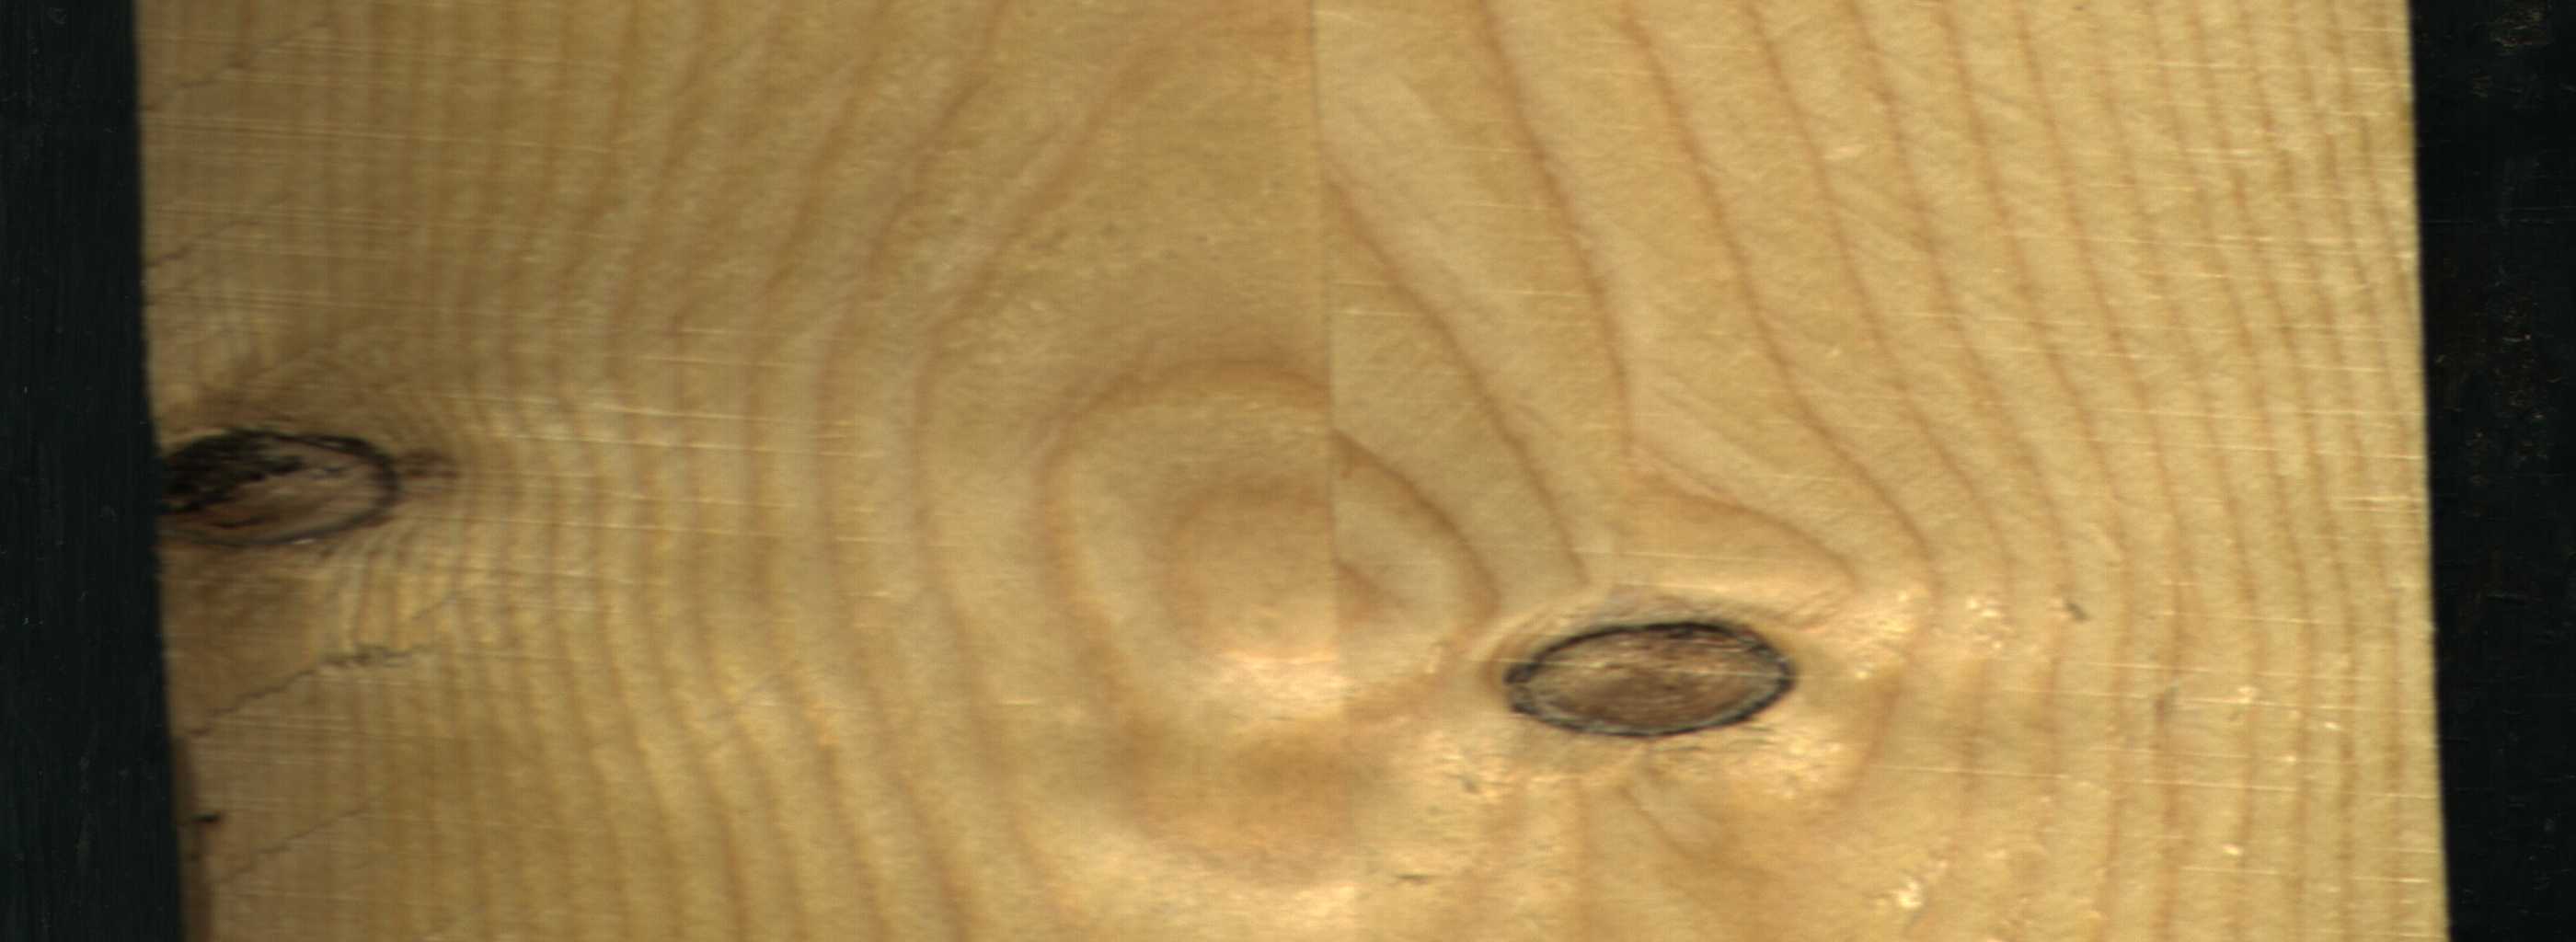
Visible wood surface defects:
Dead_Knot
Dead_Knot